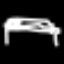
Label: bed